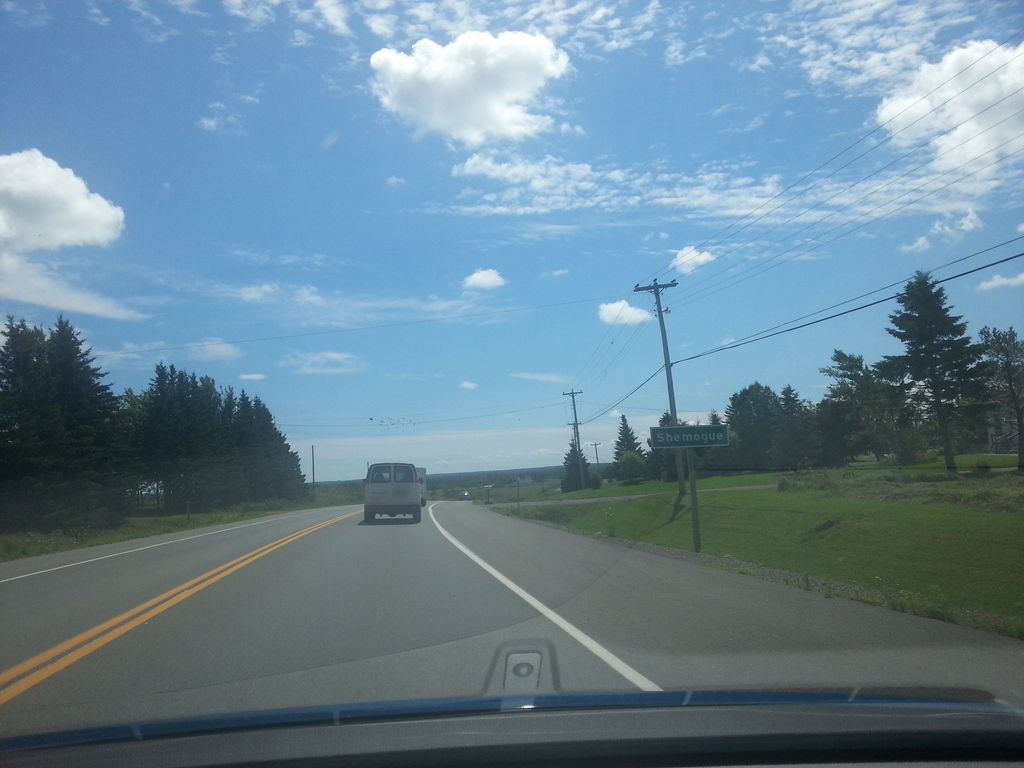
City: charlottetown